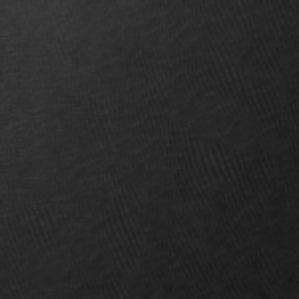
Label: frost